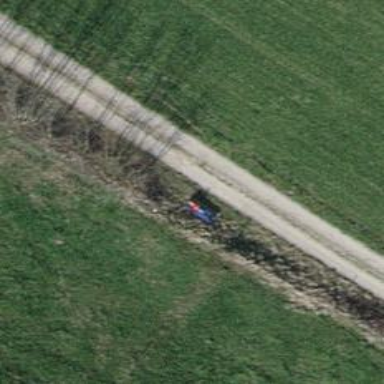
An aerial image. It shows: Blue bench.